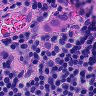
Metastatic tissue present: no